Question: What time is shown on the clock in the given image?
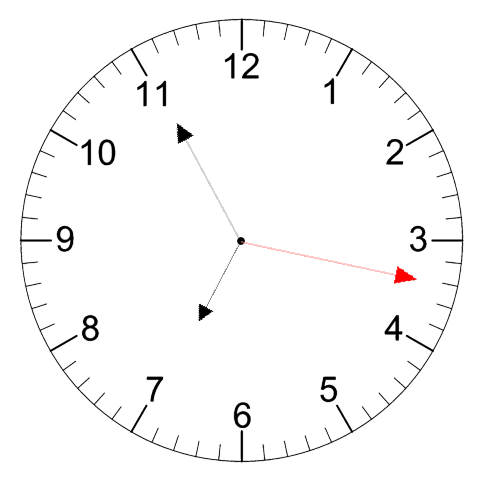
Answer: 06:55:17